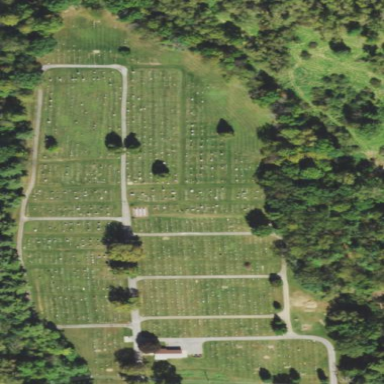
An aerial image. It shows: Cemetery.